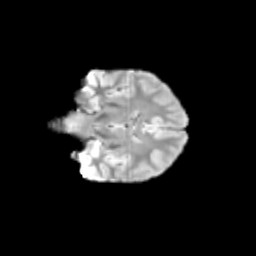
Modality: T2w
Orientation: coronal
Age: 12
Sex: female
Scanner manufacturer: siemens
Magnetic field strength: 3 T
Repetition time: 3.8 s
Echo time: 0.07 s